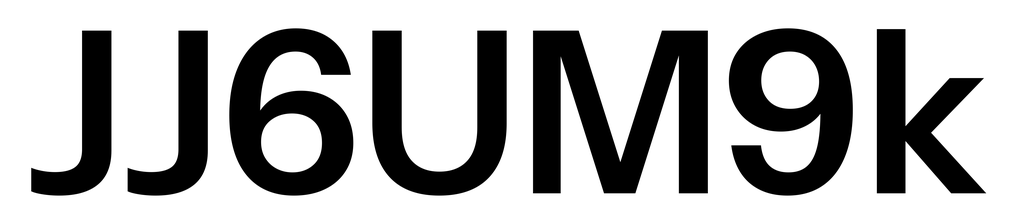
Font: InstrumentSans_SemiBold